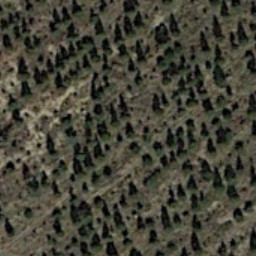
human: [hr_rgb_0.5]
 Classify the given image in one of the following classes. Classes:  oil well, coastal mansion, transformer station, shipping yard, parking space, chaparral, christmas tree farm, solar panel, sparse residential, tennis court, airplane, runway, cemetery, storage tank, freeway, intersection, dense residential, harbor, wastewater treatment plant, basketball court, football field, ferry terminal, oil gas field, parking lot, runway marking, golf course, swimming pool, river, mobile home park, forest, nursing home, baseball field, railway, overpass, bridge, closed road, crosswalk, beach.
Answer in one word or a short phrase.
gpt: christmas tree farm